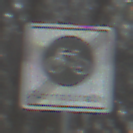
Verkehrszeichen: EndeFahrradstrasse
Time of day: SunriseSunset
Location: Outdoor (Nature)
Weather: Clear
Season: Winter
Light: Natural